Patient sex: F
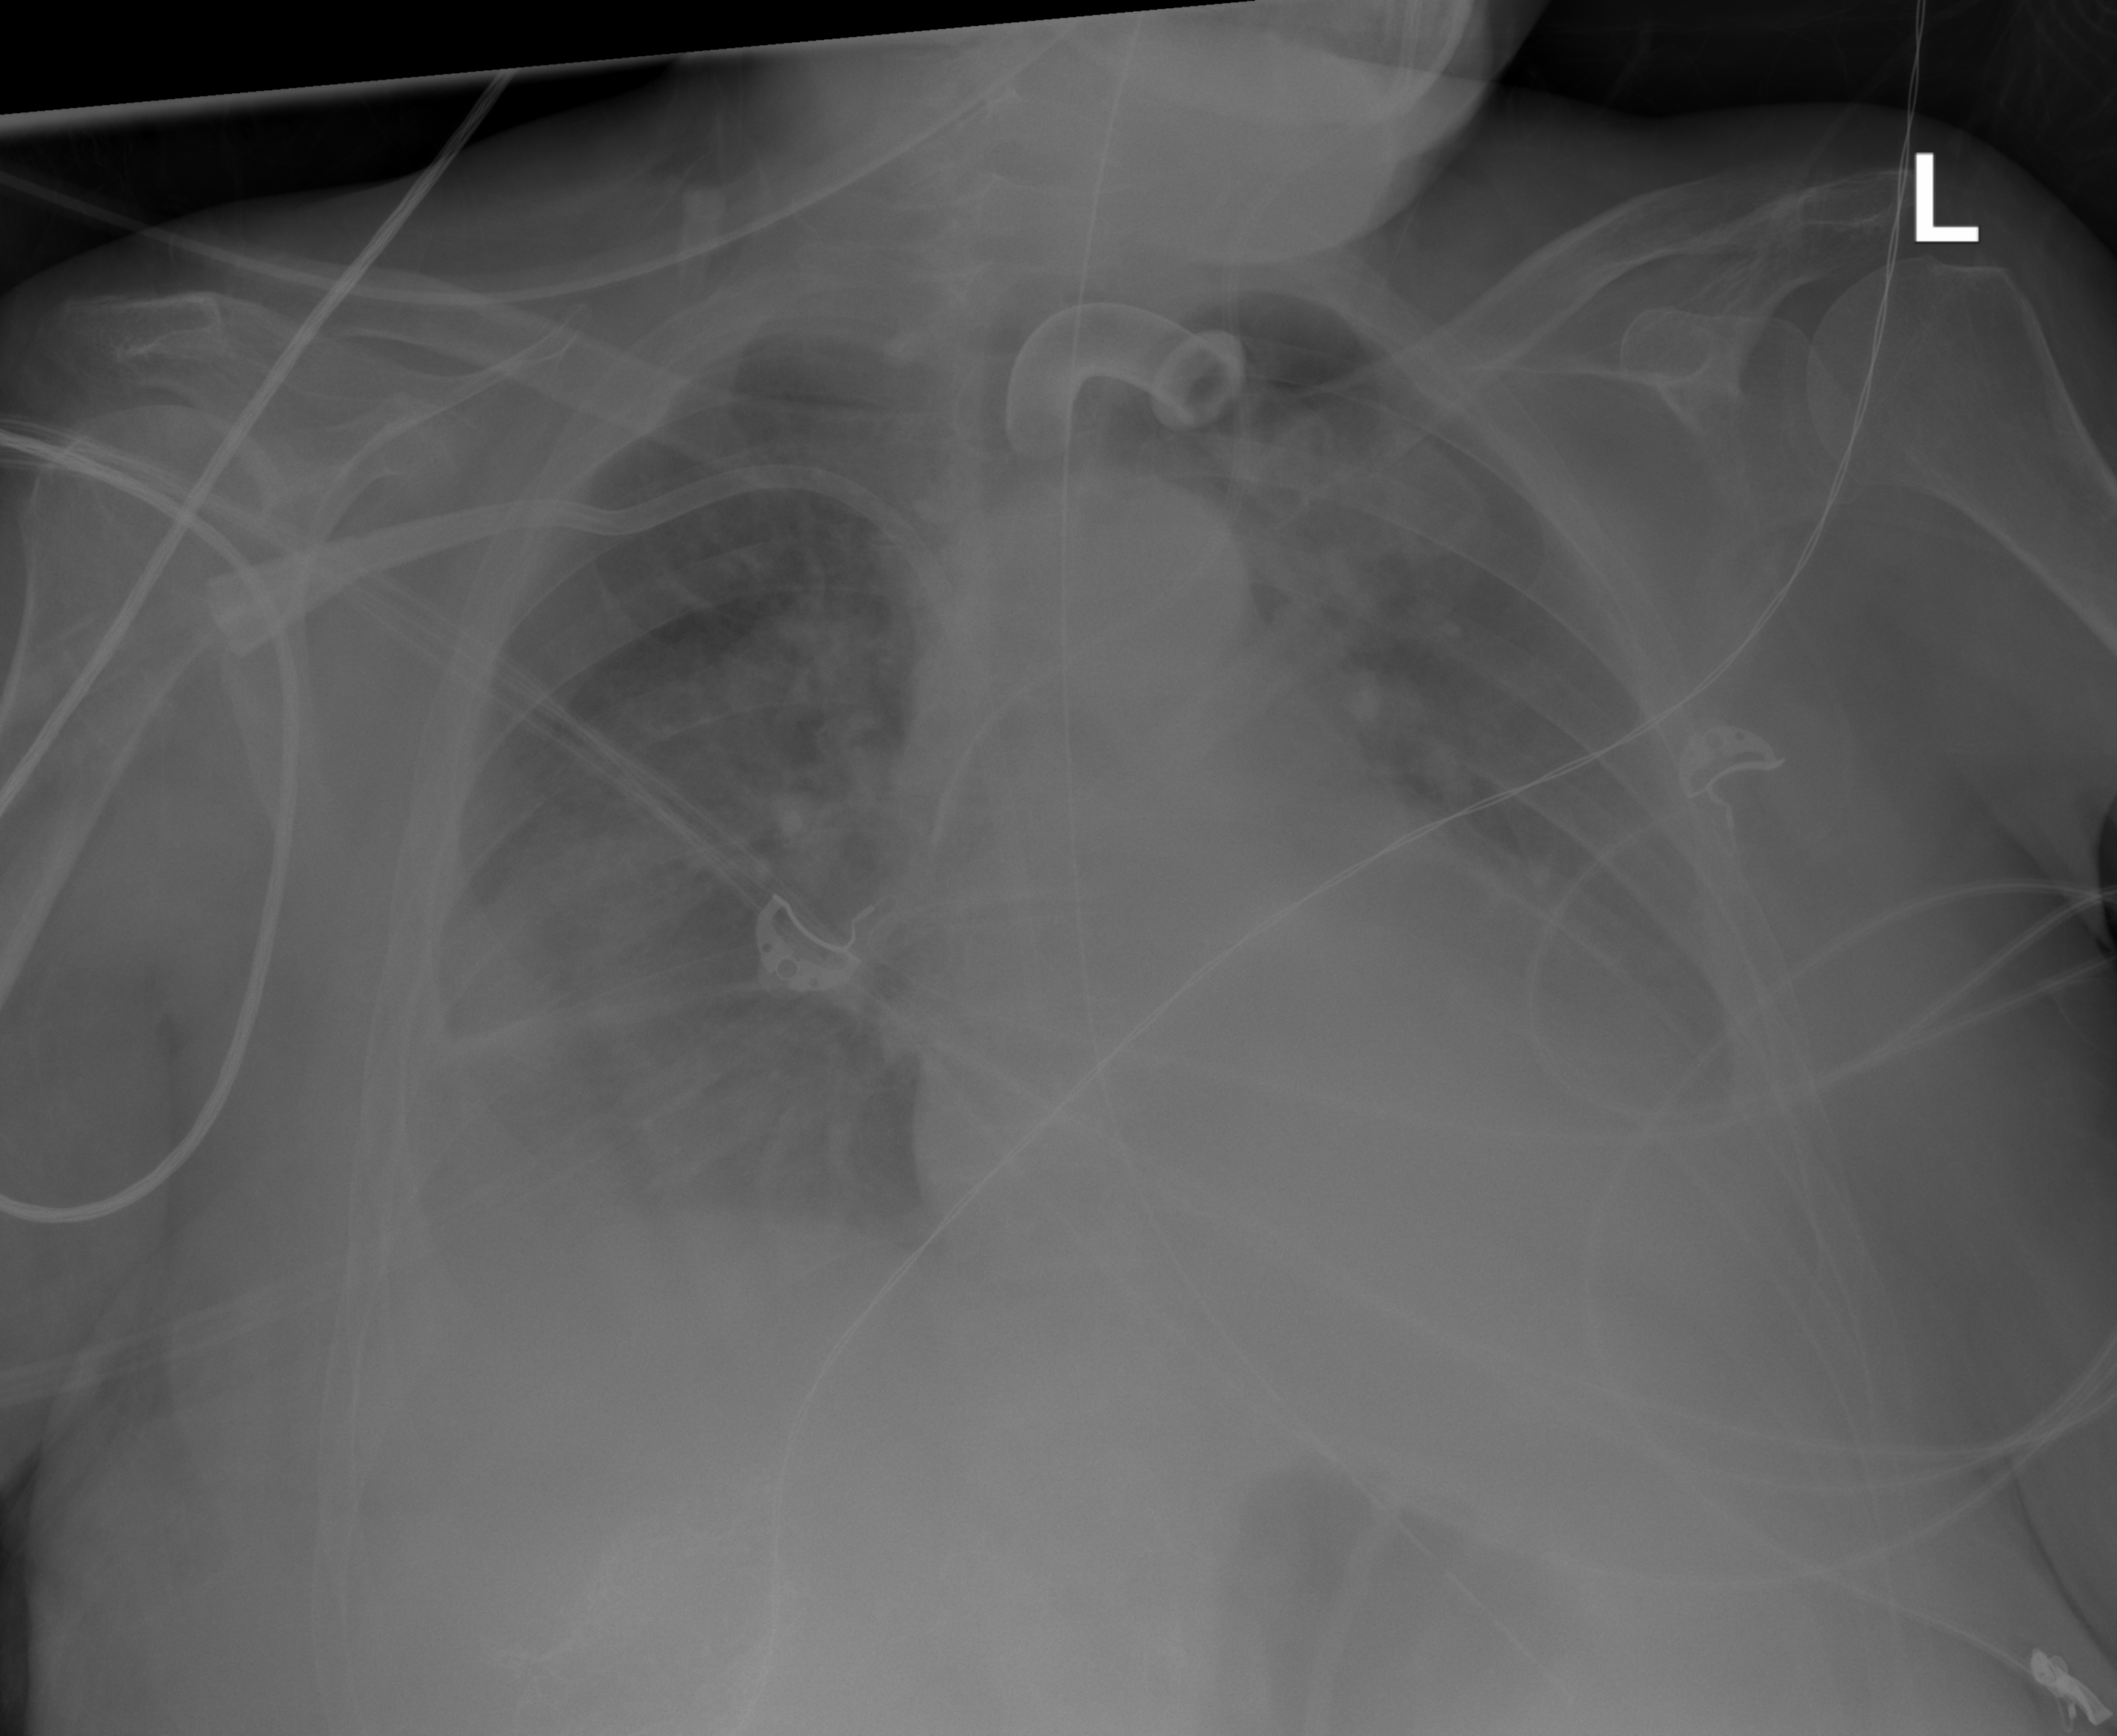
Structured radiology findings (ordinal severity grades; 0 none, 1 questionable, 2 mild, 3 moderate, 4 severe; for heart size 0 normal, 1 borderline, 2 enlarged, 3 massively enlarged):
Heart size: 1
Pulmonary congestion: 3
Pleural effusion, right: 2
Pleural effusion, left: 3
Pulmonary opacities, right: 3
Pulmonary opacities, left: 3
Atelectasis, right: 3
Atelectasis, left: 3